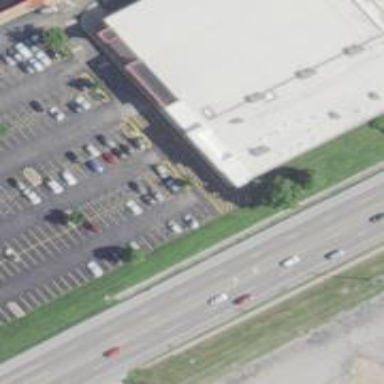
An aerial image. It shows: Fitness center located in leisure land.